Question: I'm desiring to create this type of layout....
One static fragment created in xml on the left side
One static fragment created in xml on the bottom as a footer
One static fragment created in xml on the top as a header
and finally
One container for different dynamic fragments created @ runtime based on different broadcast from outside to the activity.
here's a visual....

How can i structure this activity's layout in xml?
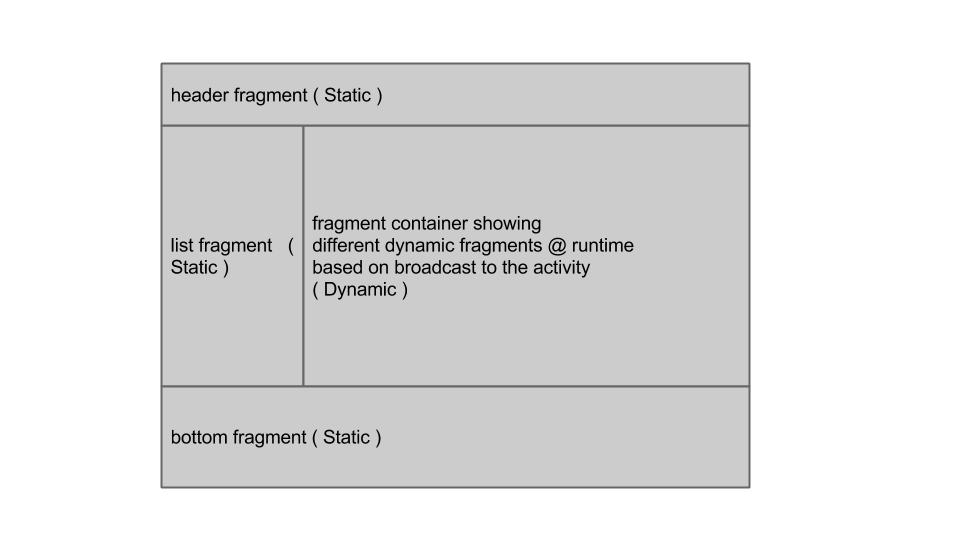
Answer: Use a 'RelativeLayout' to place top and bottom fragments, then in between add a horizontal 'LinearLayout' containing List fragment and last dynamic fragment. The dimensions of the fragments can be put in 'dimens' file, I have hardcoded '48' dp in xml; also the list area takes 20% of the width, while the content area takes the rest. Here's something to get you started with:
'''
<RelativeLayout xmlns:android="http://schemas.android.com/apk/res/android"
android:layout_width="match_parent"
android:layout_height="match_parent" >
<fragment
android:id="@+id/top_fragment"
android:name="com.adip.sampler.fragments.TopFragment"
android:layout_width="match_parent"
android:layout_height="48dp"
android:layout_alignParentTop="true" />
<fragment
android:id="@+id/bottom_fragment"
android:name="com.adip.sampler.fragments.BottomFragment"
android:layout_width="match_parent"
android:layout_height="48dp"
android:layout_alignParentBottom="true" />
<LinearLayout
android:layout_width="match_parent"
android:layout_height="match_parent"
android:layout_above="@+id/bottom_fragment"
android:layout_below="@+id/top_fragment"
android:baselineAligned="false"
android:orientation="horizontal" >
<fragment
android:id="@+id/list_fragment"
name="com.adip.sampler.fragments.ListFragment"
android:layout_width="0dp"
android:layout_height="match_parent"
android:layout_weight="1" />
<FrameLayout
android:id="@+id/dynamic_area"
android:layout_width="0dp"
android:layout_height="match_parent"
android:layout_weight="4" >
</FrameLayout>
</LinearLayout>
</RelativeLayout>
'''
or if you want to have only viewgroups and no 'fragment' tags you could have this layout (You can use any 'ViewGroup' instead of 'FrameLayout', I am using it for efficiency reasons):
'''
<RelativeLayout xmlns:android="http://schemas.android.com/apk/res/android"
android:layout_width="match_parent"
android:layout_height="match_parent" >
<FrameLayout
android:id="@+id/top_fragment"
android:layout_width="match_parent"
android:layout_height="48dp"
android:layout_alignParentTop="true" />
<FrameLayout
android:id="@+id/bottom_fragment"
android:layout_width="match_parent"
android:layout_height="48dp"
android:layout_alignParentBottom="true" />
<LinearLayout
android:layout_width="match_parent"
android:layout_height="match_parent"
android:layout_above="@+id/bottom_fragment"
android:layout_below="@+id/top_fragment"
android:baselineAligned="false"
android:orientation="horizontal" >
<FrameLayout
android:id="@+id/list_fragment"
android:layout_width="0dp"
android:layout_height="match_parent"
android:layout_weight="1" />
<FrameLayout
android:id="@+id/dynamic_area"
android:layout_width="0dp"
android:layout_height="match_parent"
android:layout_weight="4" >
</FrameLayout>
</LinearLayout>
</RelativeLayout>
'''